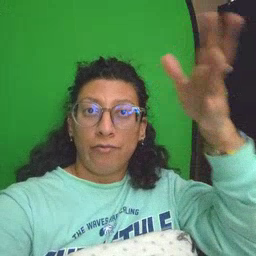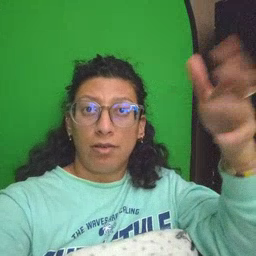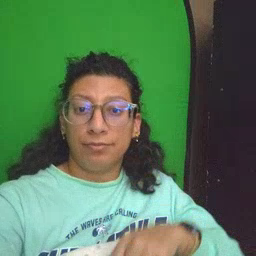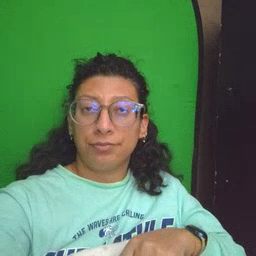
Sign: grandpa